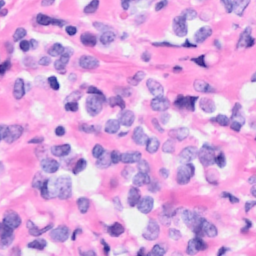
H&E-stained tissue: Breast